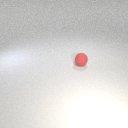
small red rubber sphere